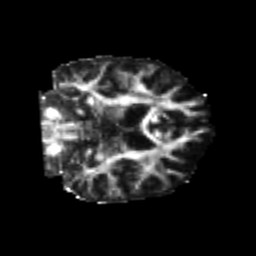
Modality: FA
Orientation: coronal
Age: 22
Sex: female
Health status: healthy
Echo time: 0.074 s